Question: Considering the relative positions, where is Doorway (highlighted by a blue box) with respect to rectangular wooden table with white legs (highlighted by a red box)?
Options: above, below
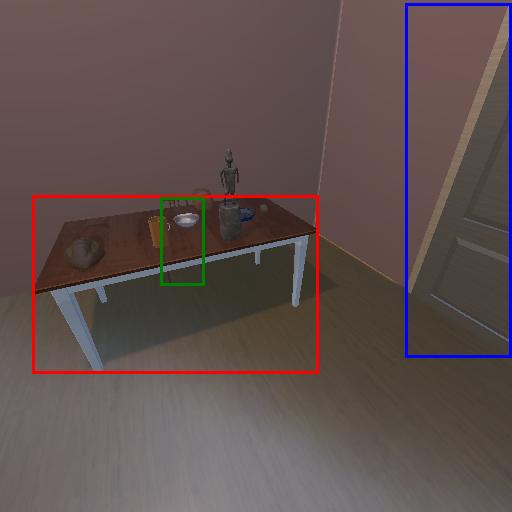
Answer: above